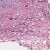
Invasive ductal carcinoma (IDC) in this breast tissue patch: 1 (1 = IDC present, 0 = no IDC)